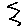
Label: zigzag